Interaction volume radius: 10 \u00c5
Interaction volume height: 30 \u00c5
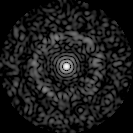
Disorder parameter: 0.8255